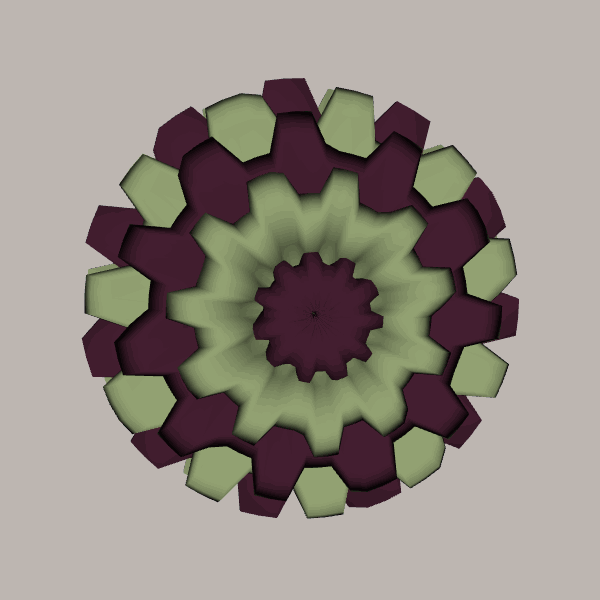
Background: light